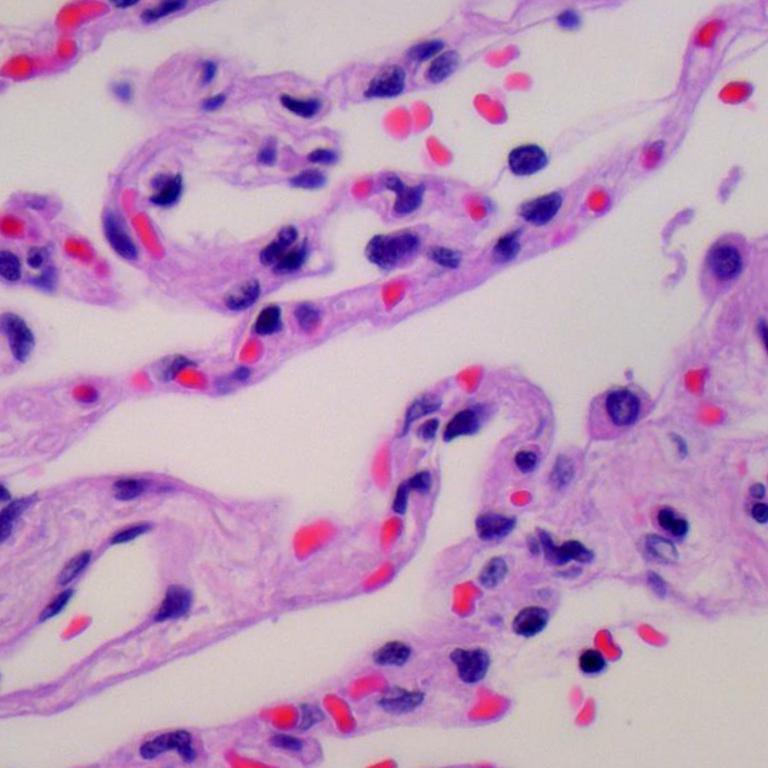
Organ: lung
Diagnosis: benign